Question: I want to add the quote box below (created in Photoshop) on my website but would love for it to be created "dynamically" with preferably HTML5/CSS3 (+ jQuery if not possible with HTML/CSS alone). Using images for the quotes is also possible, but would prefer none for the best responsive solution. Width can be fixed but height should adjust to contents within the box.
Googled and searched SO for a solution but couldn't find one.
But! .. found some html blockquote element CSS (see below and [jsbin here][1]) that does everything but the lines, but don't have the skills to get them "drawn" myself, so will appreciate if someone will help. Thanks!

---
Getting close now!
See here: <URL>
The idea is to position a box that has the background color on top of the border on the '<blockquote>' element, but I can't seem to figure out how to do this so it adapts to the size of the quote/blockquote and is position correctly no matter what size the blockquote is.
Any ideas?
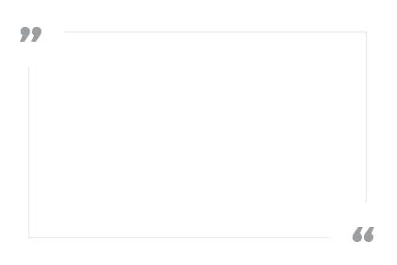
Answer: Thanks to @Jasper (see comments under my question above), I resolved it. Solution can be found here: <URL>.
CSS:
'''
.container {
z-index: 1;
background: white;
padding: 2em;
}
blockquote {
padding: 2em 1.5em 2em 2em;
position: relative;
color: #999;
}
blockquote p {
color: #555;
}
@media screen and (min-width: 300px) {
blockquote {
border: 1px solid gray;
}
blockquote:before, blockquote:after {
background-color: white;
font-size: 3em;
font-weight: 800;
position: absolute;
height: 20px;
z-index: 10;
}
blockquote:before {
content:"D";
padding: 0 12px 11px 0;
left: -8px;
top: -8px;
}
blockquote:after {
content:"C";
padding: 9px 0 0 11px;
right: -8px;
bottom: -7px;
}
}
blockquote cite {
font-size: 14px;
margin-top: 5px;
}
blockquote cite:before {
content:"4 EUR9";
}
'''
HTML:
'''
<!DOCTYPE html>
<html>
<head>
<title>test</title>
</head>
<body>
<div class="container">
<blockquote>
<p>Pellentesque habitant morbi tristique senectus et netus et malesuada fames ac turpis egestas. Vestibulum tortor quam, feugiat vitae, ultricies eget, tempor sit amet, ante. Donec eu libero sit amet quam egestas semper. Aenean ultricies mi vitae est. Mauris placerat eleifend leo.</p>
<footer>
<cite>Somebody famous</cite>
</footer>
</blockquote>
</div>
</body>
</html>
'''